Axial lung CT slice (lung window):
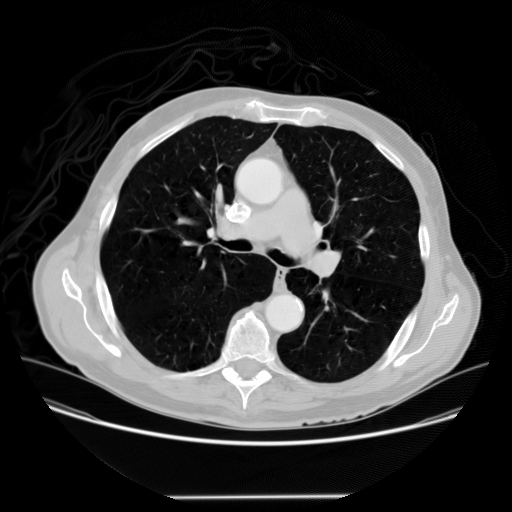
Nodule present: no